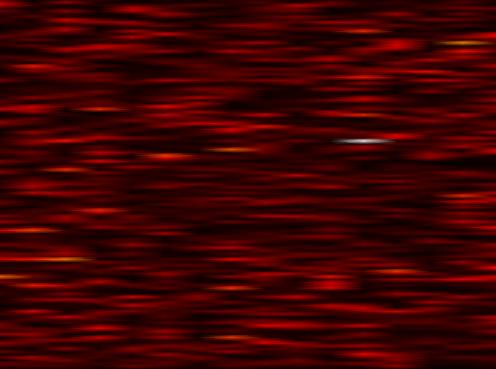
Label: WOLA